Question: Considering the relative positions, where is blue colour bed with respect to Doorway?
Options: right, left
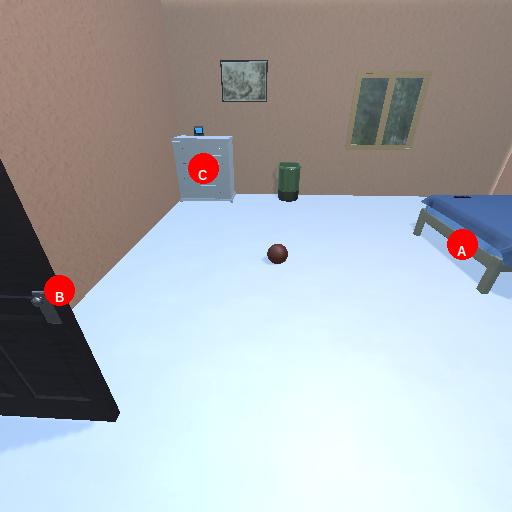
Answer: right